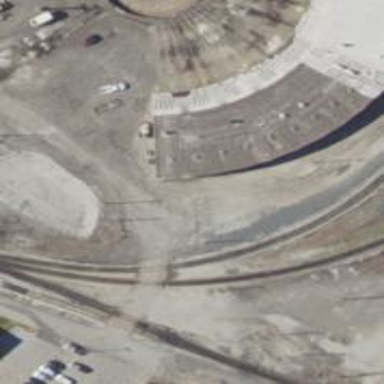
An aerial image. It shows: Railway yard with building passage tunnel.